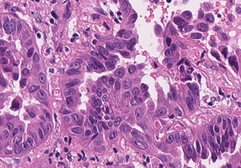
Tumor epithelial tissue: yes
Tumor-associated stroma tissue: yes
Normal tissue: no